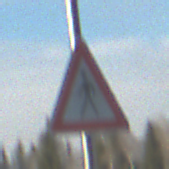
Verkehrszeichen: FussgaengerRechts
Umgebung: Outdoor, Nature
Tageszeit: MorningAfternoon
Wetter: Clear
Licht: Natural
Jahreszeit: NotSpecified
Kontrast: HighContrast